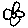
Label: flower